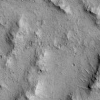
Atmospheric dust classification: not_dusty